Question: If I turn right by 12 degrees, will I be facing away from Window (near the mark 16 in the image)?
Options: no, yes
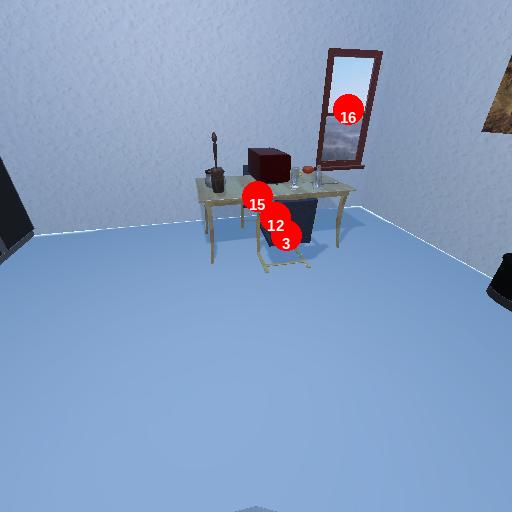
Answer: no